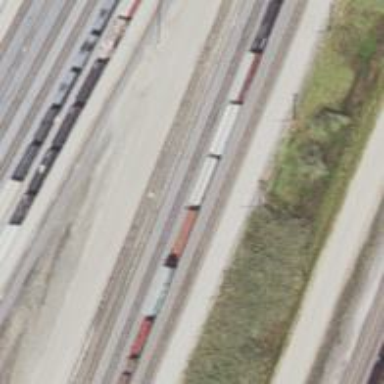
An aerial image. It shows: Railway yard.